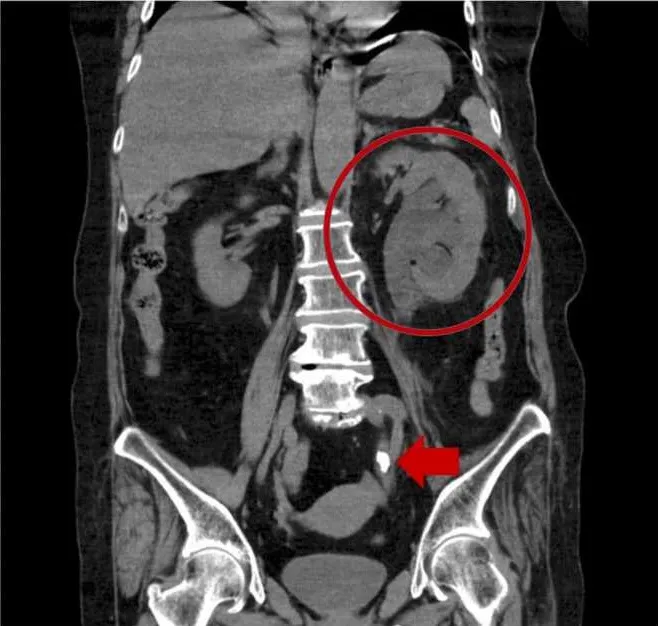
Non enhanced abdominal CT showed a stone in the left ureter and left hydronephrosis with gas images in the left renal pelvis. B) Coronal view. Note: Circles indicate hydronephrosis; arrows indicate stone.
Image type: radiology (ct)